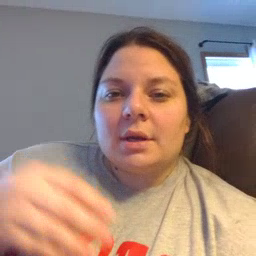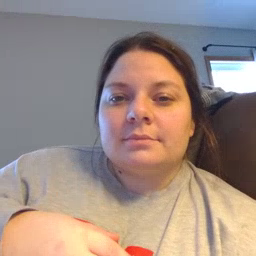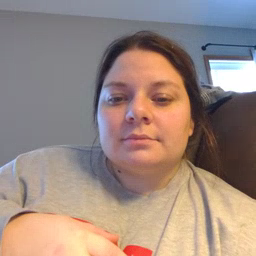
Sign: story